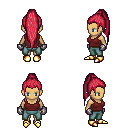
a pixel art fantasy rpg character, female body template, human, tanned skin, maroon pirate shirt, teal pants, ruby red extra-long topknot hairstyle, metal gloves, gold boots, four views (front, back, left, right), 2x2 character sprite sheet, small pixel art, hard edges, no anti-aliasing